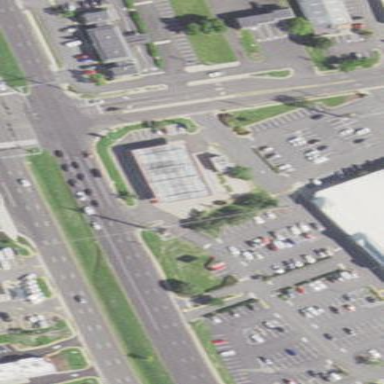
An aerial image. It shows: Retail area.